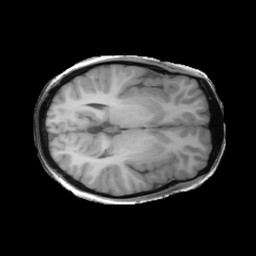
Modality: T1w
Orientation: axial
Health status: ill
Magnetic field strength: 3 T